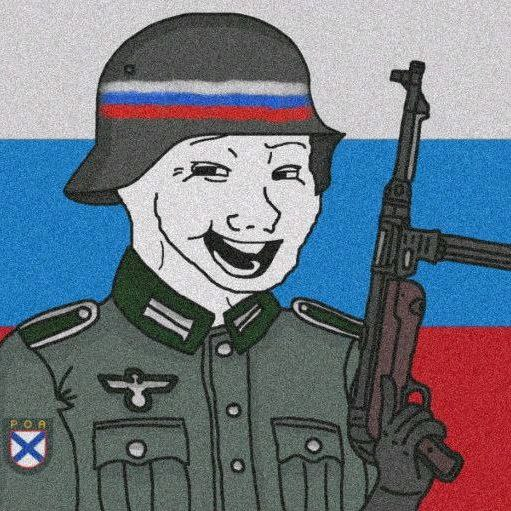
Label: 5_Wojak_with_Background